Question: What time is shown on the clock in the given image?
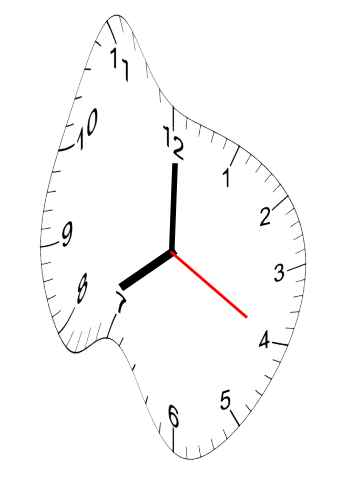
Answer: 08:00:20